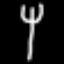
Label: fork